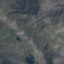
Land use / land cover class: HerbaceousVegetation